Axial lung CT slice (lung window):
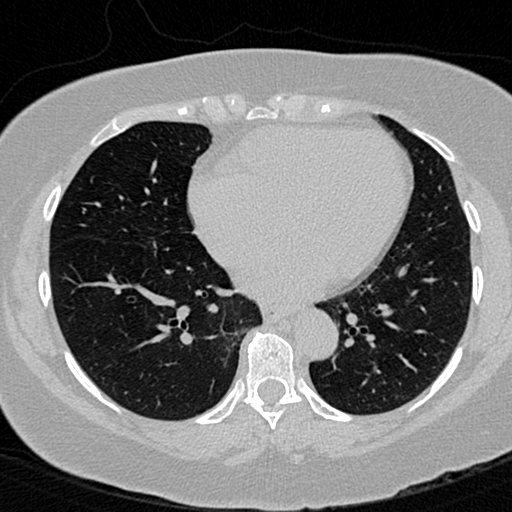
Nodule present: no